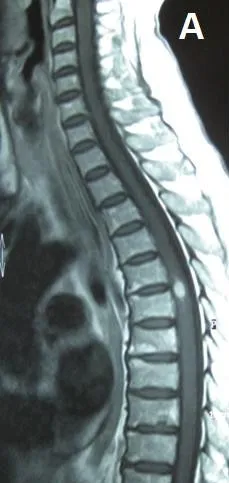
Preoperative MRI: sagittal.
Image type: radiology (mri)